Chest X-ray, AP view. Patient: 50 years old, sex M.
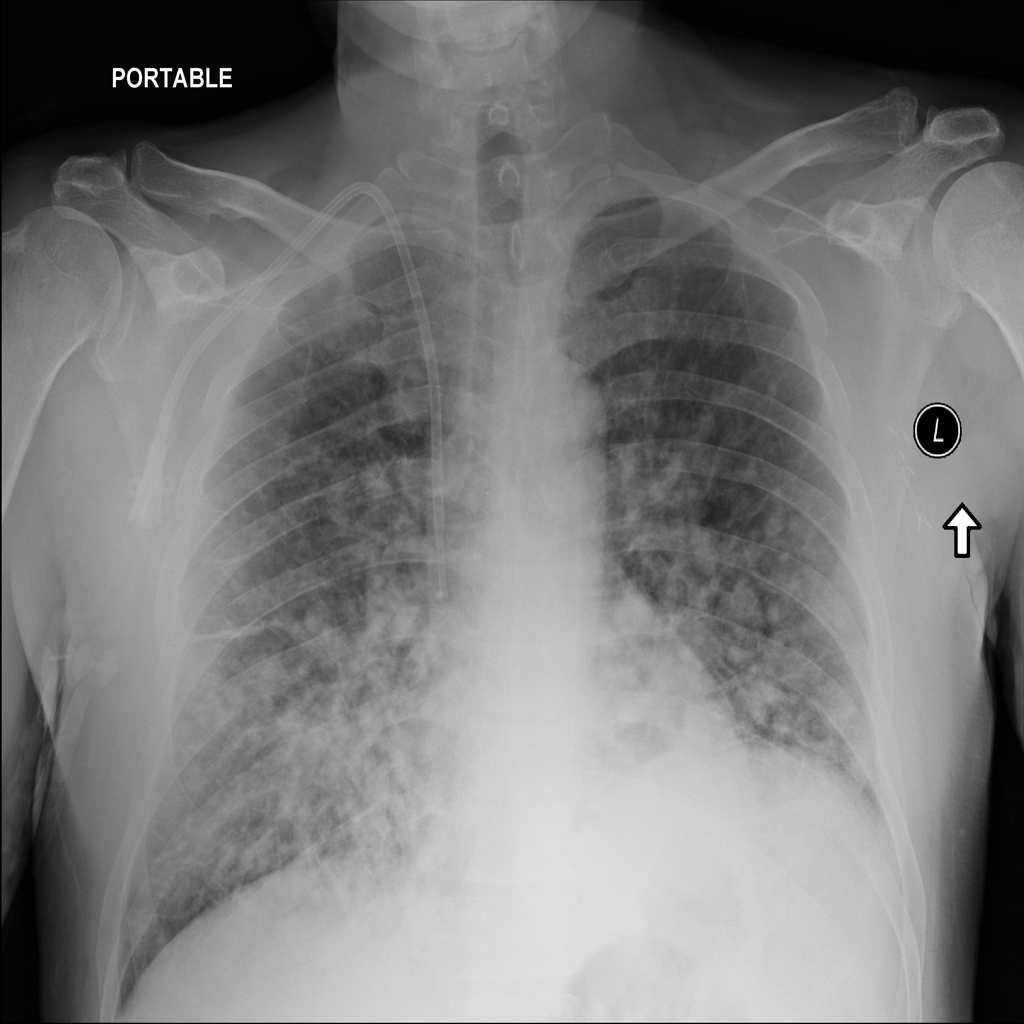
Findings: Infiltration, Nodule